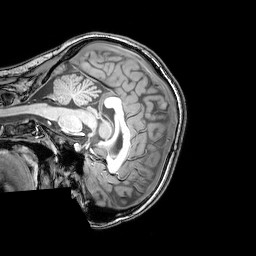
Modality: T1w
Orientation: sagittal
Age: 26
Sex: female
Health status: healthy
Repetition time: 0.081 s
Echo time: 0.037 s